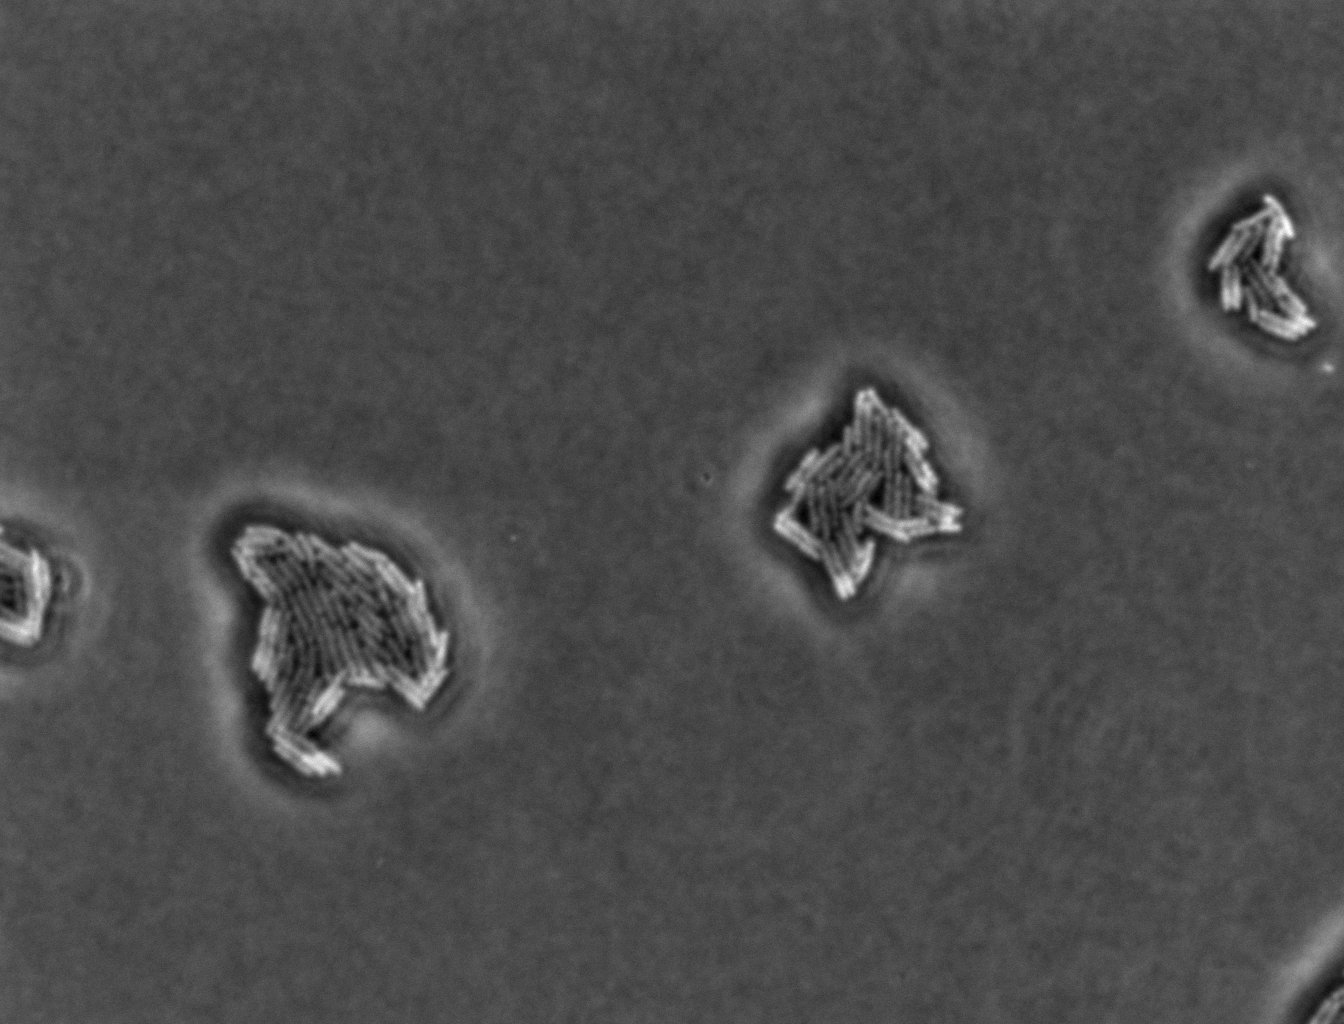
Phase contrast microscopy, 60x objective, 3 h incubation, 1.5% agar